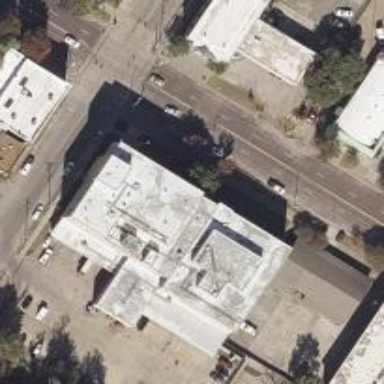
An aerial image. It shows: White roof on building.